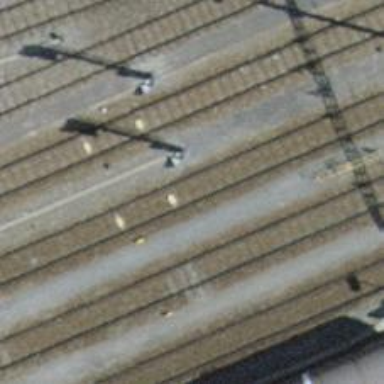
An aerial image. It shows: Railway signal.